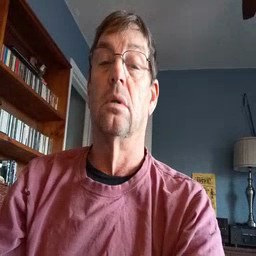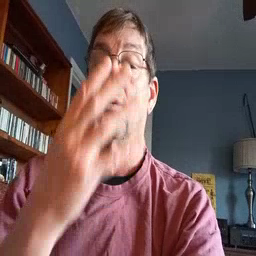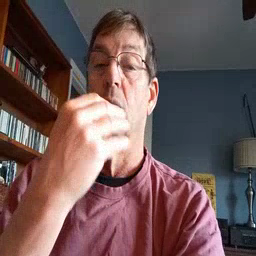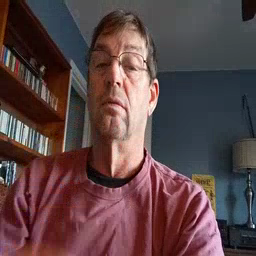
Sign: wolf